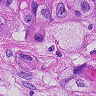
Metastatic tissue present: yes